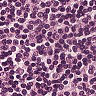
Metastatic tissue present: no